Question: I have been working on populating data within a table in ASP.Net Visual Studio 2012. I was able to write code (in c#) so when a person goes into my website and registers, their data is inputted straight into my database table I've created (found within the server explorer).
Now this table is called "members" for those now part of my database.
However the data that is inputted into the "members" table does not fill the entire data on the row.
I have the user details but not the last two data that requires other details such as 'recent book user has read' and 'their favorite novel genre'. They are both null.

I want to know, how can I possibly (on a different web page) populate the rest of the row in the database table?
I wanted to create this in another web form (not the registration page) so for the member to fill out, and there (once submitted) I would like the last two data to be filled (within the same row).
Please let me know if seeing my code with make it easier to assist.
Thanks.
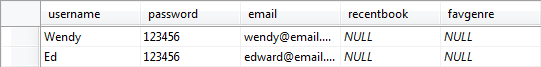
Answer: To answer your question directly first, you need to use UPDATE
For example:
'''
UPDATE tablename
SET recentbook = @recentbook,
favgenre = @favgenre
WHERE username = @username
'''
This question is a really a simple database concept, commonly known as 'CRUD' (Create, Read, Update, Delete)
- <URL>
Please reefer to the manual links above to find more information and continue your learning.